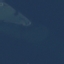
Label: SeaLake